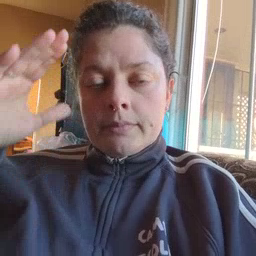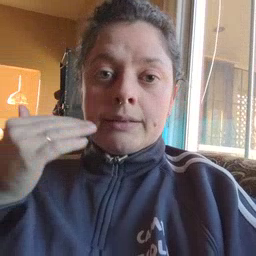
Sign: head